Пластина А плоского конденсатора неподвижна, пластина $Б$ прикреплена к стенке пружиной и может двигаться, оставаясь параллельной пластине $А$ (см. рис). После замыкания ключа $К$ пластина $Б$ начала двигаться и остановилась в новом положении равновесия. При этом расстояние между пластинами уменьшилось на $\alpha_1=10\text%$.
На сколько изменилось бы равновесное расстояние между пластинами если бы ключ $К$ замкнули на короткое время? Предполагается, что за это время пластина $Б$ не успевает заметно сдвинуться.
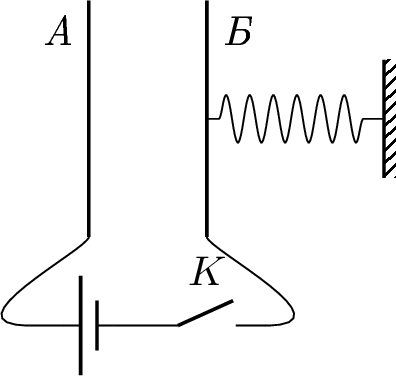
Решение: Пусть $d$ — расстояние между пластинами до замыкания ключа.$1.$ В новом положении равновесия при замкнутом ключе расстояние между пластинами $d(1-a_1).$$u=E_1 \cdot d\left(1-a_1\right)$, где $E_1$ — электрическое поле между пластинами, $u$ — напряжение источника.$c_1=\frac{S \varepsilon_0}{d\left(1-a_1\right)}$ — ёмкость двух пластин.$$q_1=c_1 u=\frac{s \varepsilon_0 u}{d\left(1-a_1\right)}$$Заряд на 1 пластине.Одна пластина притягивает другую с силой $F_{ЭЛ_1}=\frac{q_1 E_1}{2}$ (одна пластина создает электрическое поле $\frac{E_1}{2}$). Эта сила уравновешивается силой упругости $F_{упр_1}=k\left(d a_1\right)$.Итак, $$k \cdot d \cdot a_1=F_{ЭЛ_1}=\frac{u}{2 d\left(1-a_1\right)} \cdot \frac{s \varepsilon_0 u}{d\left(1-a_1\right)} .$$ $2.$ Во втором случае после замыкания ключа $K$ на короткое время на пластинках будет заряд $\pm q_2= \pm c_2 \cdot u$, где $$c_2=\frac{S \varepsilon_0}{d}, \quad c_2^{\prime}=\frac{S \varepsilon_0}{d\left(1-a_2\right)}$$Пусть после установления равновесия между ними стало расстояние $(1-a_2)d$.$$E_2 d\left(1-a_2\right)=u_2=\frac{q_2}{c_2^{\prime}} \Rightarrow\\\Rightarrow E_2=\frac{q_2}{c_2^{\prime} d\left(1-a_2\right)} . \\F_{ЭЛ_2}=\frac{q_2 E_2}{2}=\frac{q_2^2}{2 c_2^{\prime} d\left(1-a_2\right)}=\frac{c_2^2 u^2}{2 c_2^{\prime}\left(1-a_2\right) d}=\\=\frac{1}{2} \cdot \frac{S^2 \varepsilon_0^2}{d^2} \cdot \frac{u^2}{d\left(1-a_2\right)} \cdot \frac{d\left(1-a_2\right)}{S \varepsilon_0}=\frac{S \varepsilon_0 u^2}{2 d^2} .\\$$$F_{упр2}=k d a_2$$F_{упр2}=F_{ЭЛ_2}$, как и раньше, т.ч.$ k \cdot d \cdot a_2=\frac{S \varepsilon_0 u^2}{2 d^2}$$$a_2=\frac{S \varepsilon_0 u^2}{2 k d^3}.$$Из $k \cdot d \cdot a_1=F_{ЭЛ_1}=\frac{u}{2 d\left(1-a_1\right)} \cdot \frac{s \varepsilon_0 u}{d\left(1-a_1\right)} $ можно получить:$$\frac{S \varepsilon_0 U^2}{2 k d^3}=a_1\left(1-a_1\right)^2. $$Итак, $a_2=\left(1-a_1\right)^2 a_1=0.081$.
Ответ: На $8.1\%$ уменьшилось.
Темы:
T, Механика, Электричество, Конденсатор, Всероссийские, Пружина